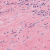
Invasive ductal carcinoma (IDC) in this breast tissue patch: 0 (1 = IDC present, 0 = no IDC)